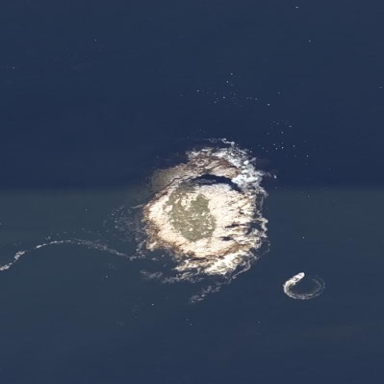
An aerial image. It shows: Islet located along the natural coastline.